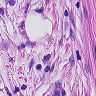
Metastatic tissue present: yes